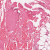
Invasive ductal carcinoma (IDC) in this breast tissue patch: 0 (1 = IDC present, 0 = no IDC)